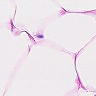
Metastatic tissue present: no